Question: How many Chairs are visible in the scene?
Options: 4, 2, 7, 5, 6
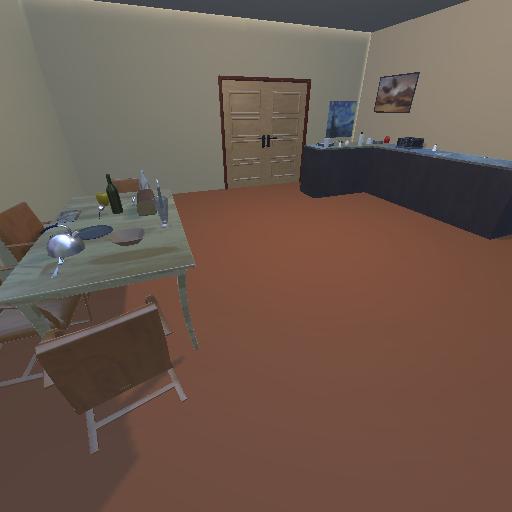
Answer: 4